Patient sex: F
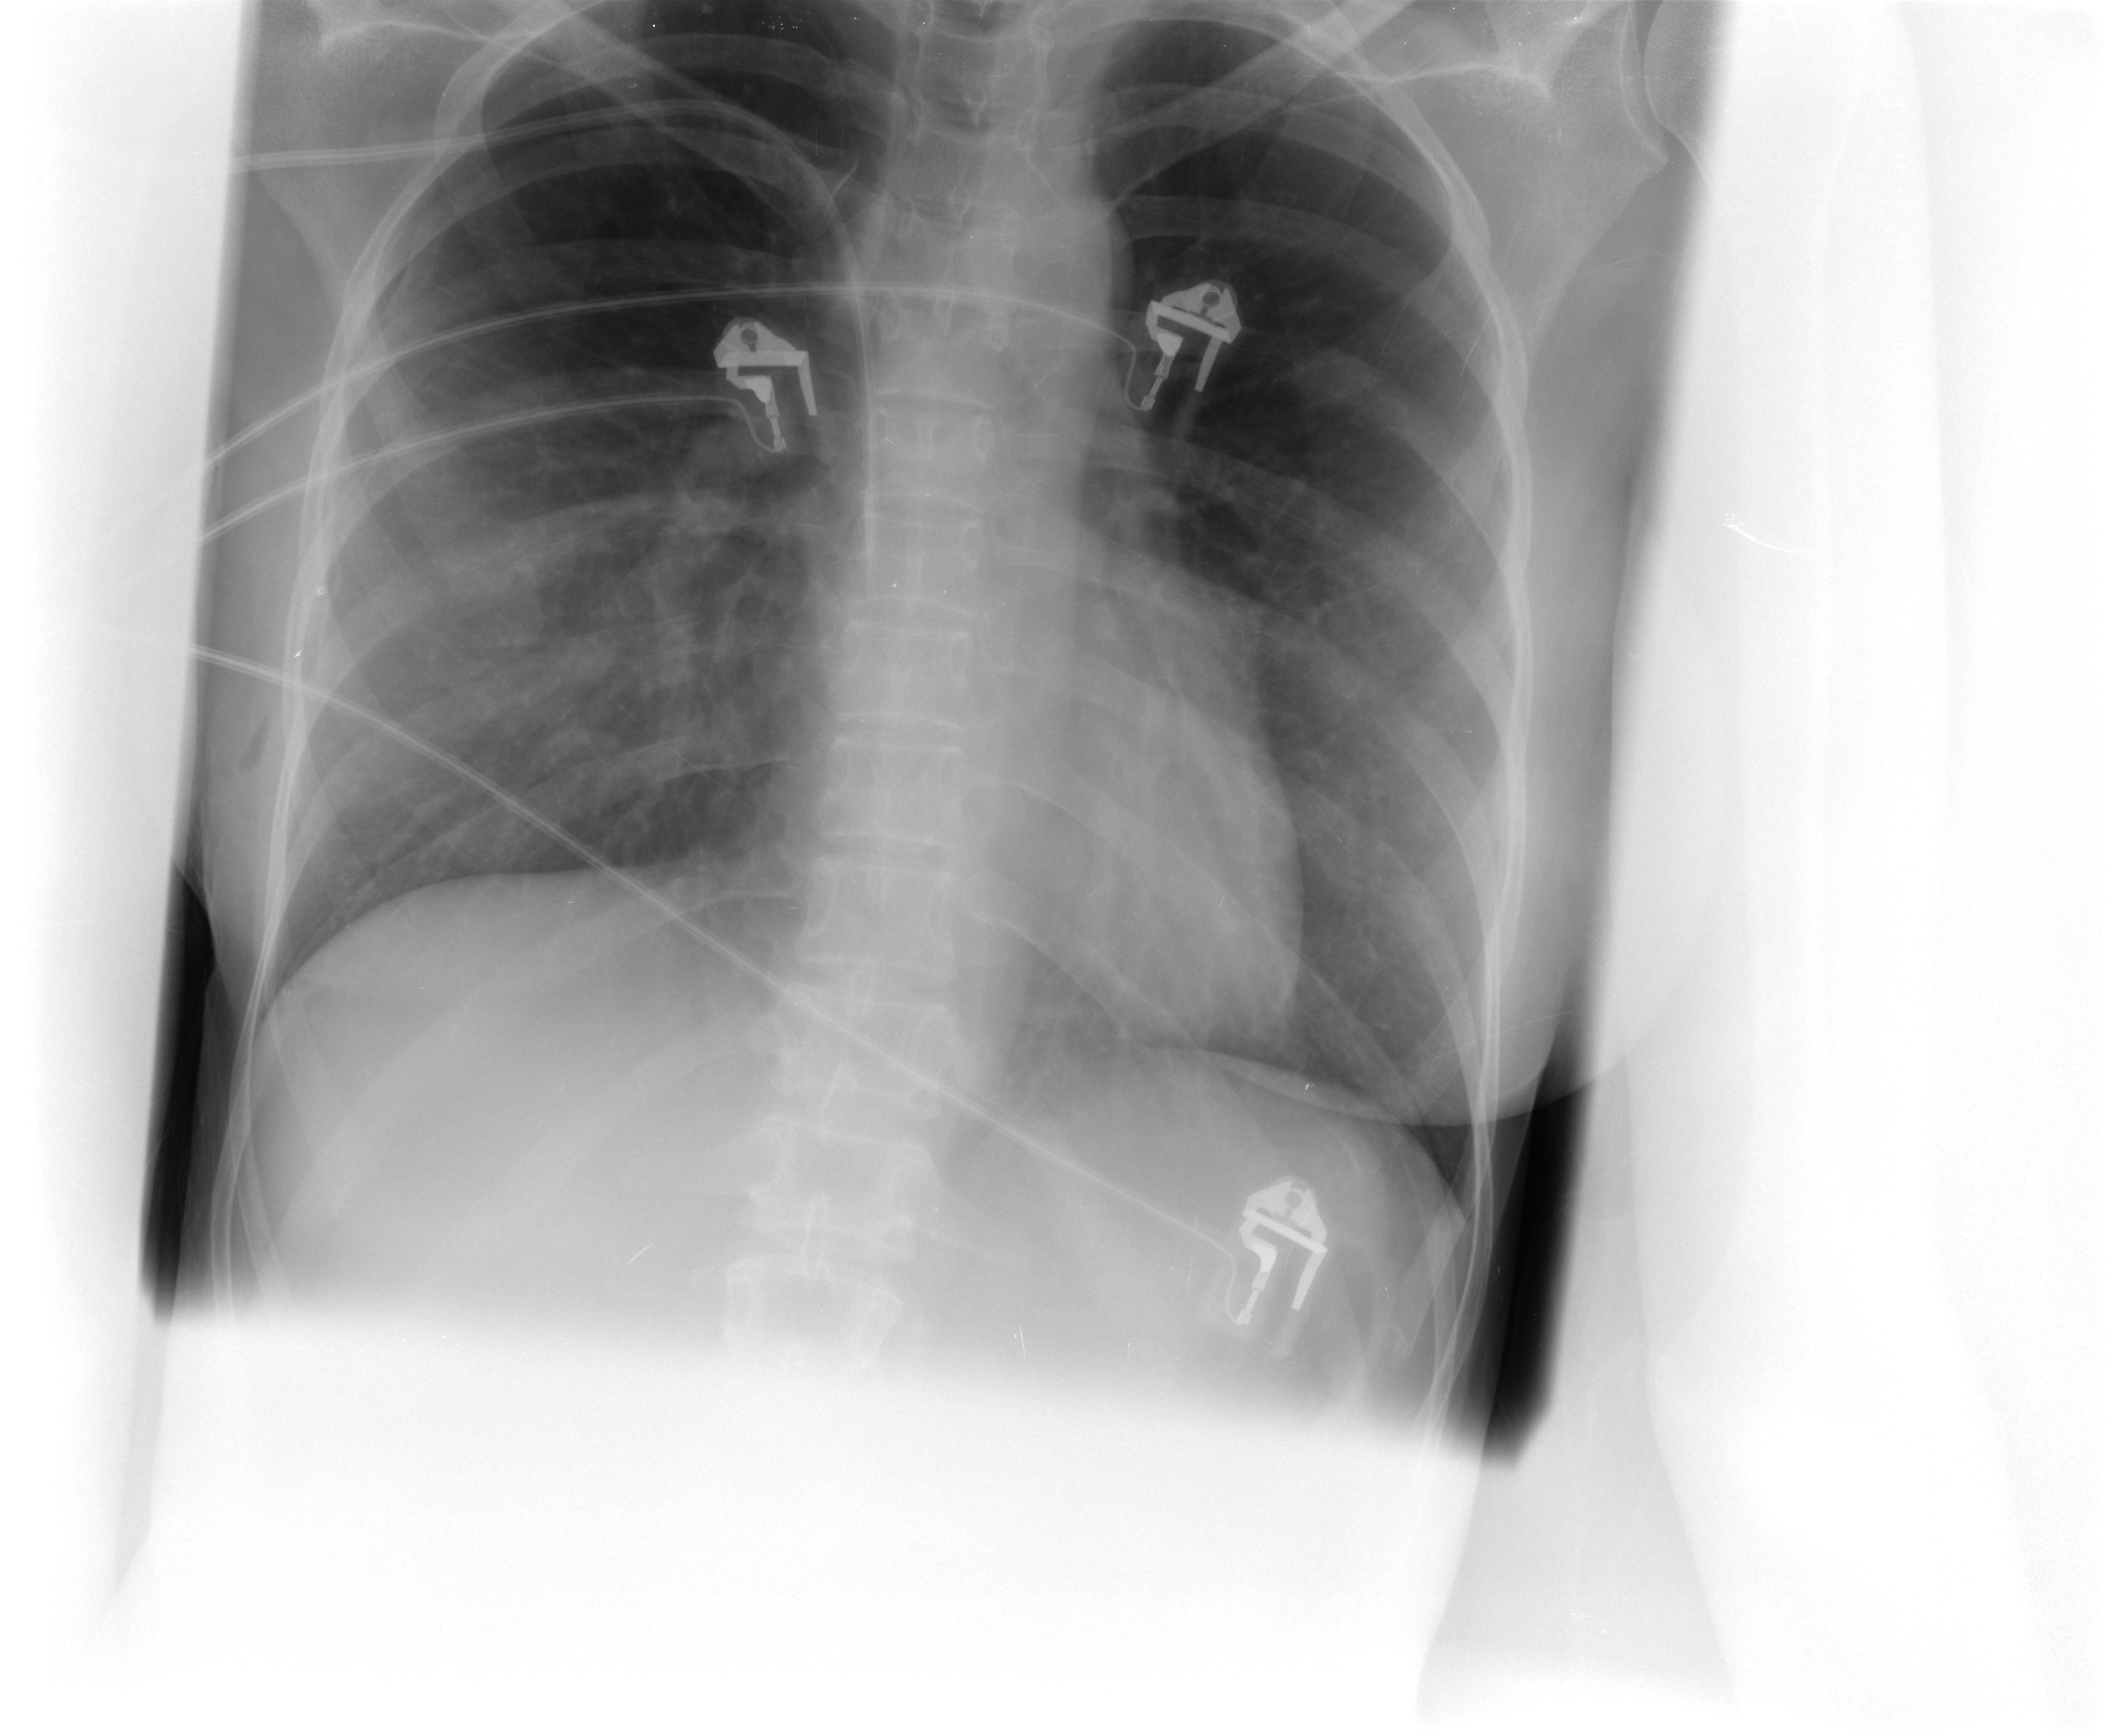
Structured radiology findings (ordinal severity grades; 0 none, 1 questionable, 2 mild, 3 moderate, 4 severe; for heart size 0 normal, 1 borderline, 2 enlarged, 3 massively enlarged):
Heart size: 0
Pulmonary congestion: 0
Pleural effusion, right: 0
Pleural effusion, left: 0
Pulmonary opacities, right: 1
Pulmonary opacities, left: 0
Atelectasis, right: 2
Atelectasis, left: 0